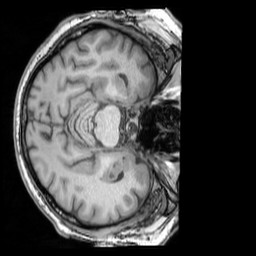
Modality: T1w
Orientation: axial
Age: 75
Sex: male
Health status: ill
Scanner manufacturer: siemens
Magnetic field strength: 3 T
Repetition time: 1.75 s
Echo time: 0.00418 s